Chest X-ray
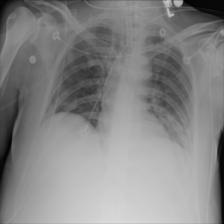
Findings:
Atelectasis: positive
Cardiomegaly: negative
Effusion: negative
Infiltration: positive
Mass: negative
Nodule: negative
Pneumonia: negative
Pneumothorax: negative
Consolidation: negative
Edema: negative
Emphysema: negative
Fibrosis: negative
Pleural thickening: negative
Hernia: negative